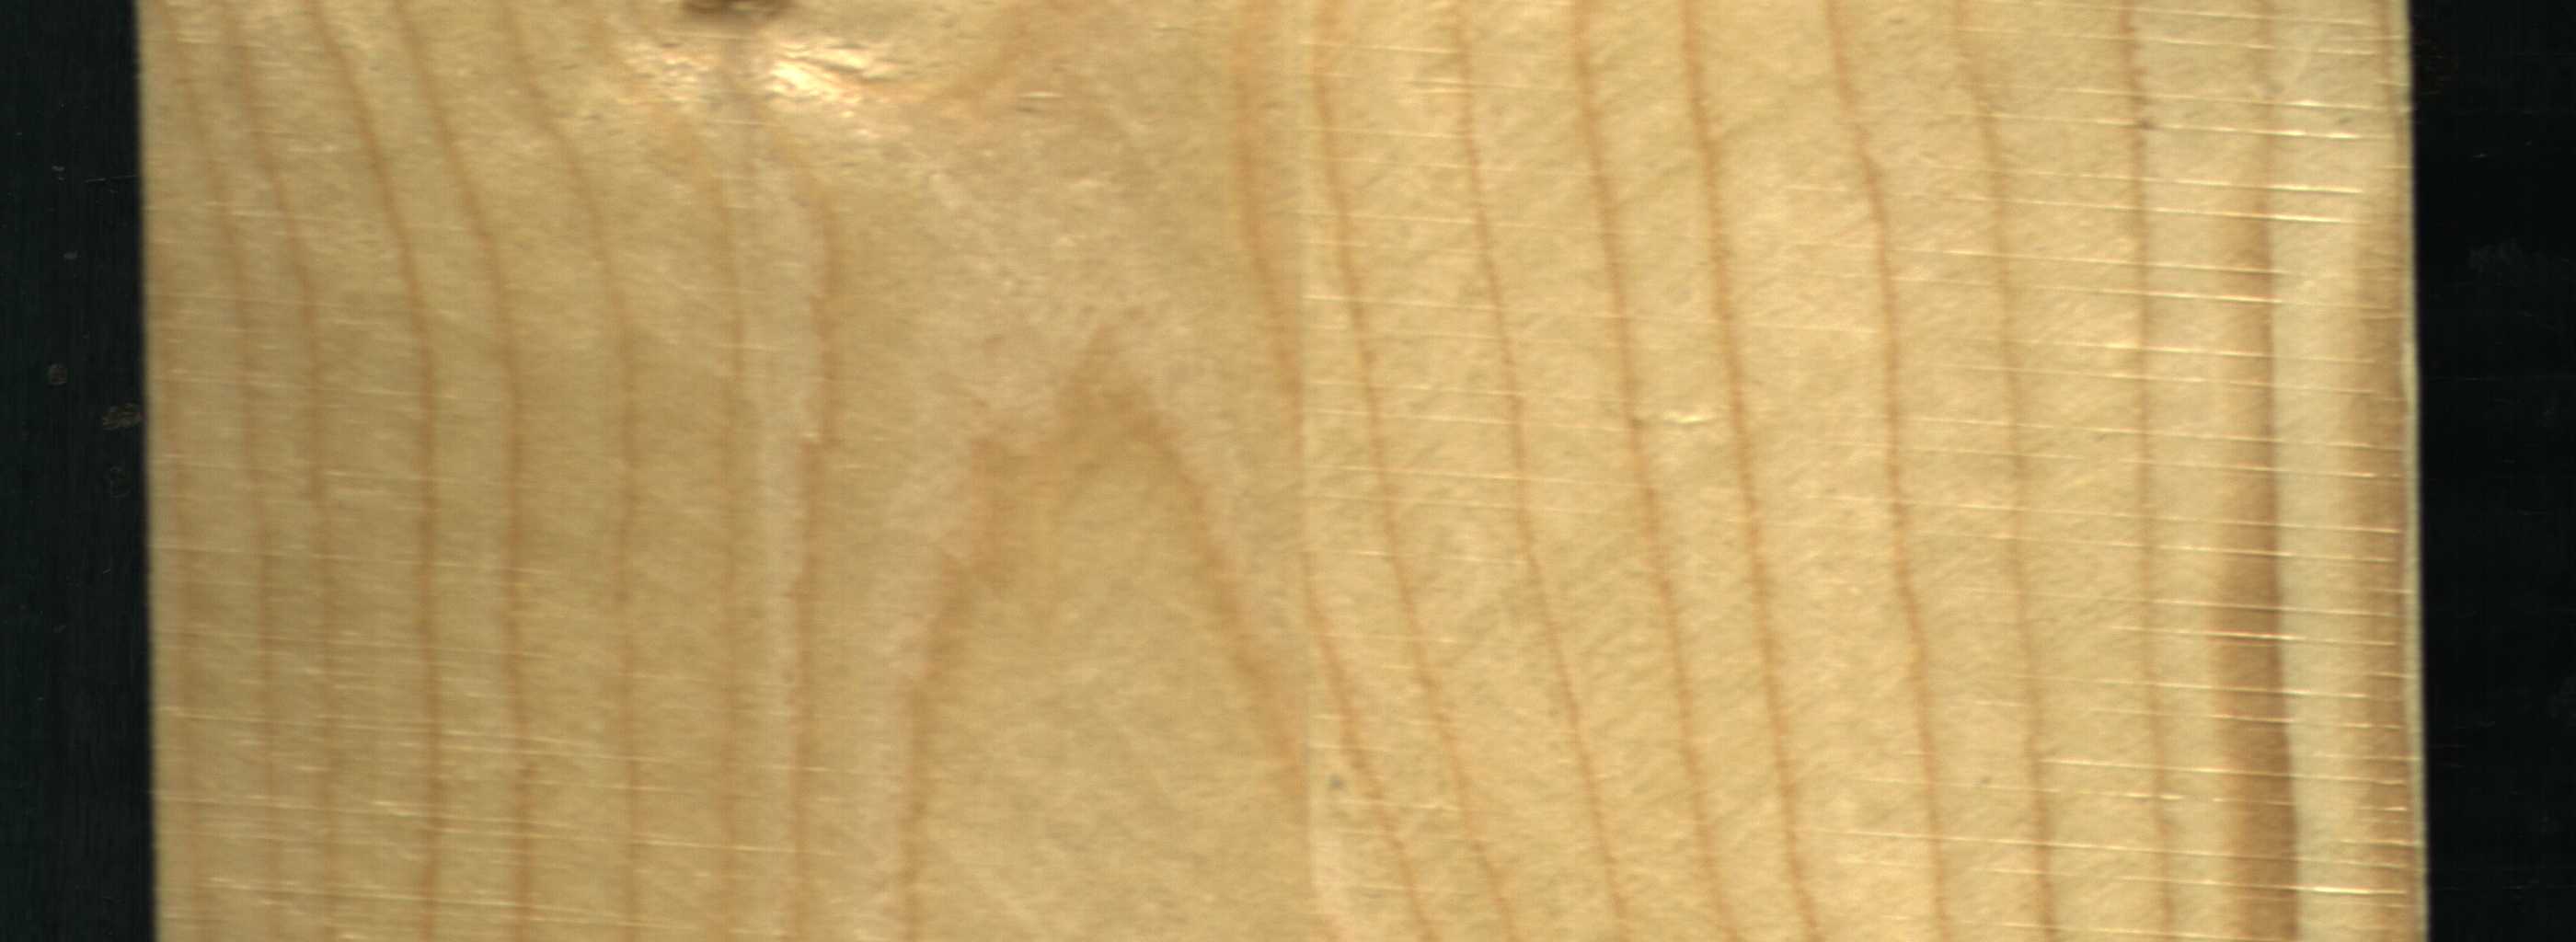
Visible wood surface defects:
Live_Knot